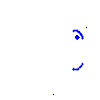
Particle: electron